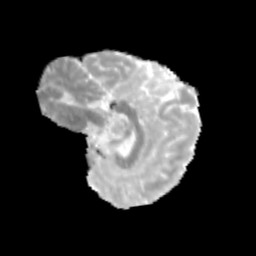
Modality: MD
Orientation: sagittal
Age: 13
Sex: male
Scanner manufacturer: siemens
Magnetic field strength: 3 T
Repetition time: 3.8 s
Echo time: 0.07 s